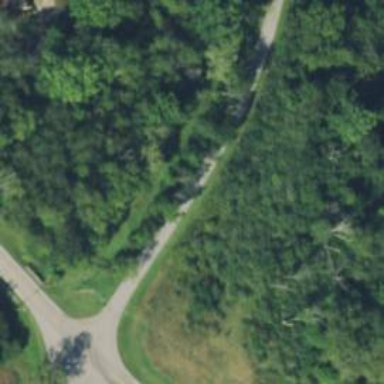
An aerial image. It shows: Unclassified road.